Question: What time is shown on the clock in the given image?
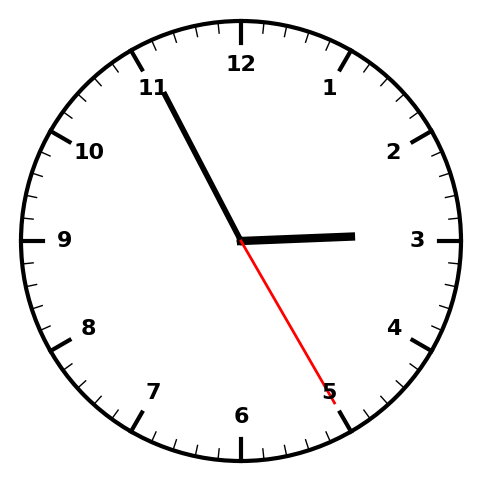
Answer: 02:55:25